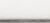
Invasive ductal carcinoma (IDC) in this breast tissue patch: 0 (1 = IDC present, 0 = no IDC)